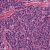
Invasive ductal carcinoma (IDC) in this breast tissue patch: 1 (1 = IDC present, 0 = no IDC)